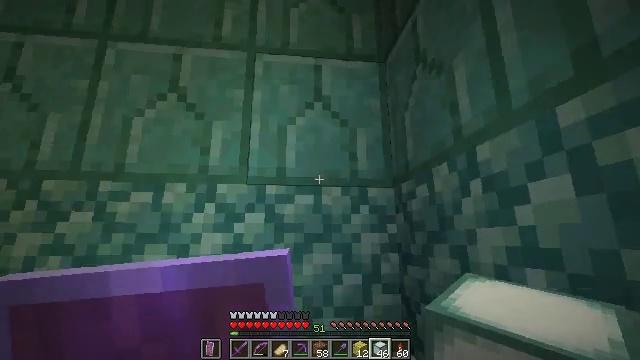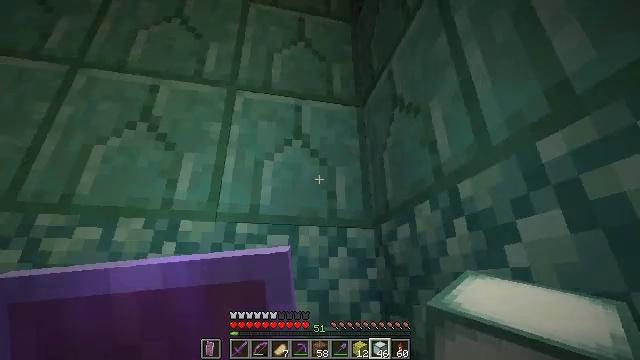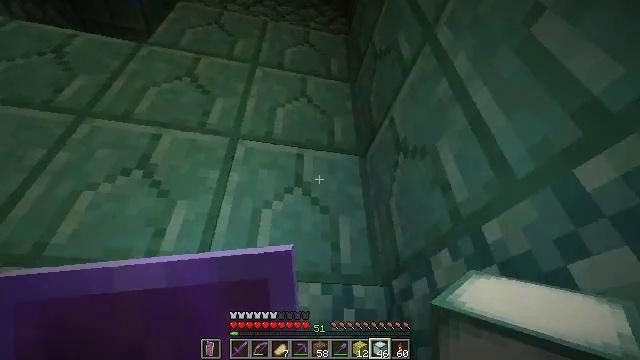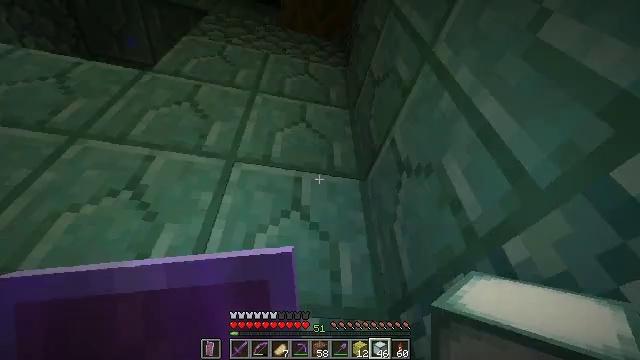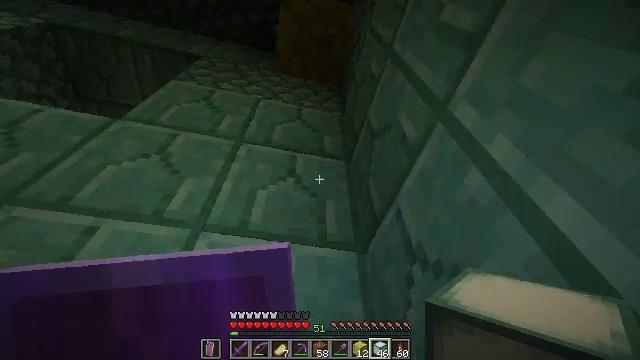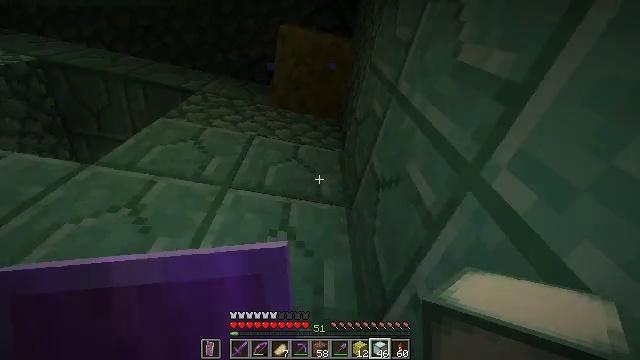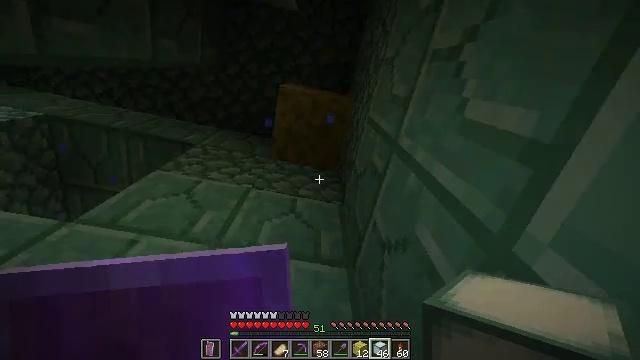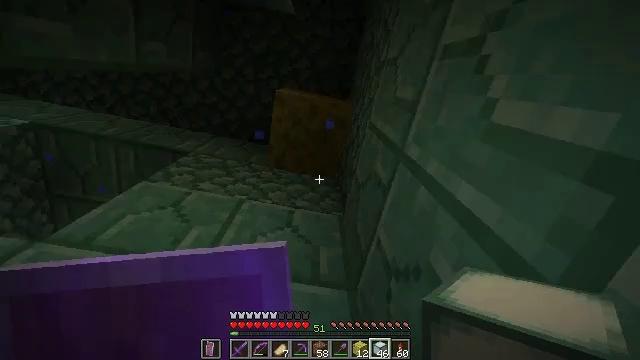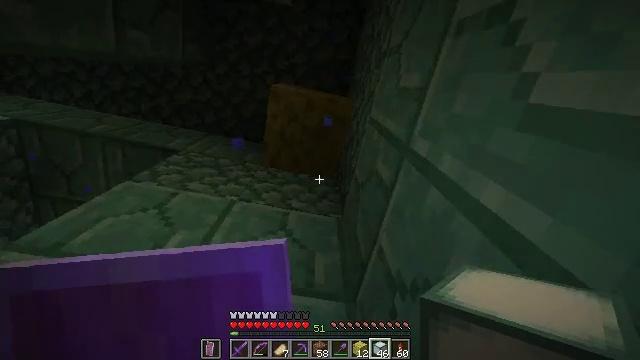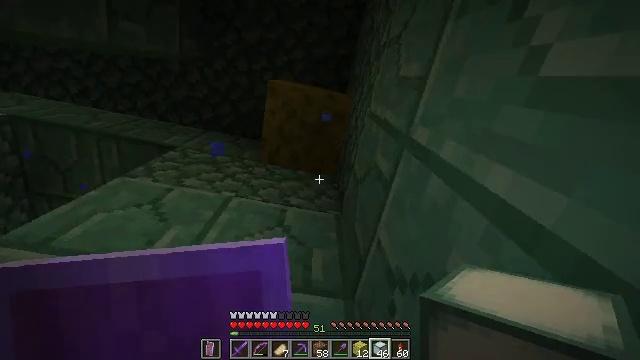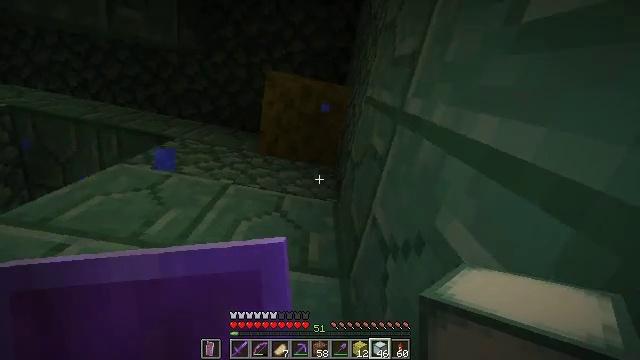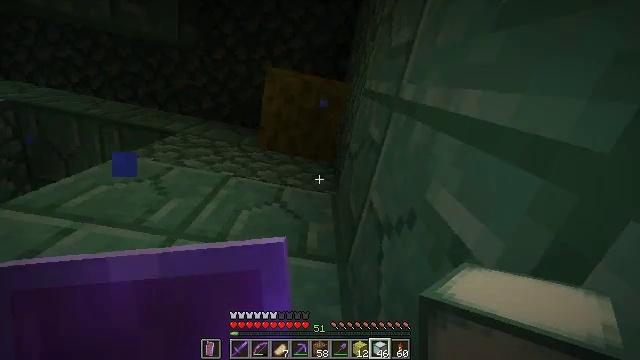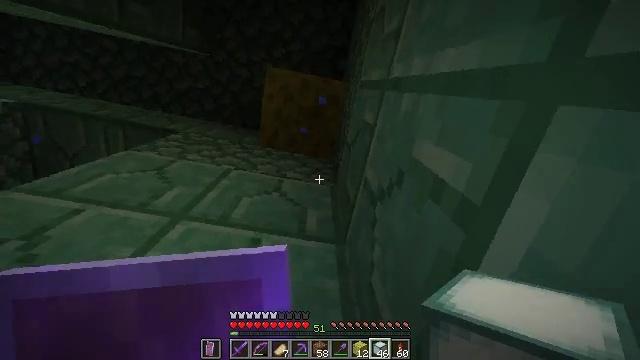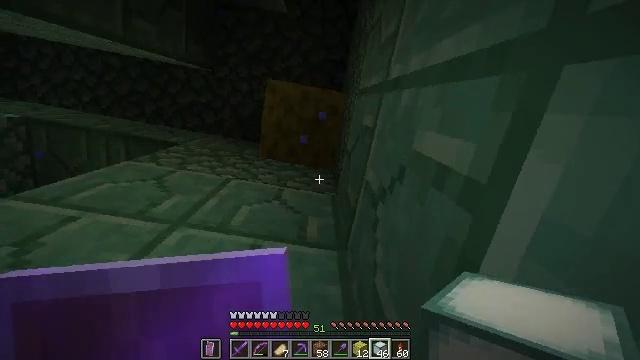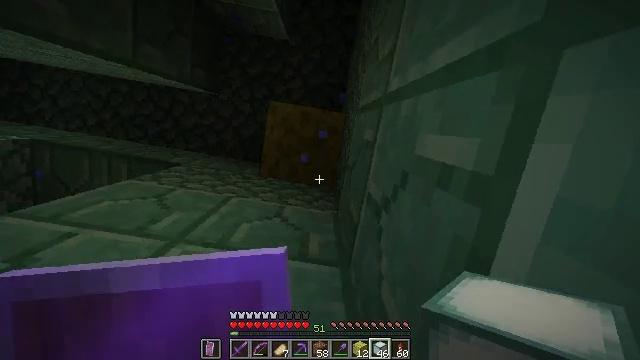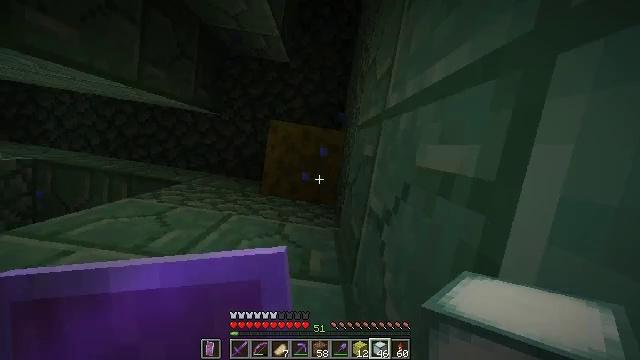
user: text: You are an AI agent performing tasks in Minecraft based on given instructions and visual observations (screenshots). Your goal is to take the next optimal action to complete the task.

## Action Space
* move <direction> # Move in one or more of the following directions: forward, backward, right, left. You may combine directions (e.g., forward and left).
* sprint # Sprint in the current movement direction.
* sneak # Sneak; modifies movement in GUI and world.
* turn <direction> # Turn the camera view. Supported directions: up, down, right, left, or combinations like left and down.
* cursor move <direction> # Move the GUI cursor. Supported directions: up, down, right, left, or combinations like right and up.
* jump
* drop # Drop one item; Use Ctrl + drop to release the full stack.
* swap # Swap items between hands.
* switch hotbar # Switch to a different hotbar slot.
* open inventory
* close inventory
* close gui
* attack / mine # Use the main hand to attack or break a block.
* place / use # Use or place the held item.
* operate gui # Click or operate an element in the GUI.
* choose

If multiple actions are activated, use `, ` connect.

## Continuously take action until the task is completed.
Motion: motion action
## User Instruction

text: Collect the wet sponge after mining.
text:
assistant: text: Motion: move forward, turn right and up
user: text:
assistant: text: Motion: move forward, turn up
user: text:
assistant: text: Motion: move forward, turn up
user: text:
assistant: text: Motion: move forward, turn up, jump
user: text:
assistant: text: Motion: move forward, turn up, jump
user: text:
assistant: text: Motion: move forward, turn up, jump
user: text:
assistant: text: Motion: move forward, turn up, jump
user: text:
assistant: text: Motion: move forward, jump
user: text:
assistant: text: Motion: move forward, jump
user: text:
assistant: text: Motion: move forward
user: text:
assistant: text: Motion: move forward
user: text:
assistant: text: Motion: turn up
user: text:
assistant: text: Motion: turn up
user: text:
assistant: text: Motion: turn up
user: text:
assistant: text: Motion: turn up
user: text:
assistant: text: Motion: no_op
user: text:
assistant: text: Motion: turn up
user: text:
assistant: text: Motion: turn up
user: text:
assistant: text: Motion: no_op
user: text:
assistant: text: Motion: attack / mine
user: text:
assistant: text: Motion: attack / mine
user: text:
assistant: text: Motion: attack / mine
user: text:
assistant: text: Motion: attack / mine
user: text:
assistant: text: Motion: attack / mine
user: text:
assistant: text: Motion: attack / mine
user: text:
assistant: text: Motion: attack / mine
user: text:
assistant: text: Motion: attack / mine
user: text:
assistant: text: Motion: attack / mine
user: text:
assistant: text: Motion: attack / mine
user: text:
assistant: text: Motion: attack / mine